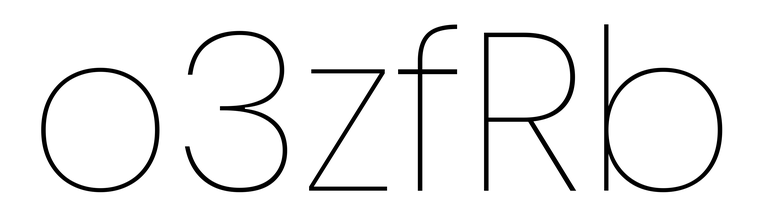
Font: Poppins-Thin